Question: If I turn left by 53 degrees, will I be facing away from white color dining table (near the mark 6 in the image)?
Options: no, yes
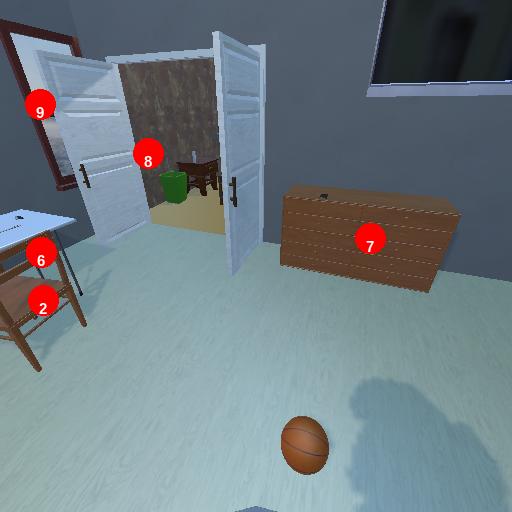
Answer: no